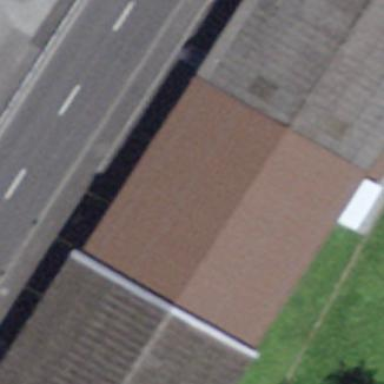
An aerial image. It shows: Building.